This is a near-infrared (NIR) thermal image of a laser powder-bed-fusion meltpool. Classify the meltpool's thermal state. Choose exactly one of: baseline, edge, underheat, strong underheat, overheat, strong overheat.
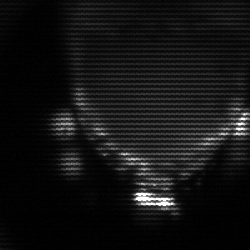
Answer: edge